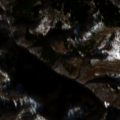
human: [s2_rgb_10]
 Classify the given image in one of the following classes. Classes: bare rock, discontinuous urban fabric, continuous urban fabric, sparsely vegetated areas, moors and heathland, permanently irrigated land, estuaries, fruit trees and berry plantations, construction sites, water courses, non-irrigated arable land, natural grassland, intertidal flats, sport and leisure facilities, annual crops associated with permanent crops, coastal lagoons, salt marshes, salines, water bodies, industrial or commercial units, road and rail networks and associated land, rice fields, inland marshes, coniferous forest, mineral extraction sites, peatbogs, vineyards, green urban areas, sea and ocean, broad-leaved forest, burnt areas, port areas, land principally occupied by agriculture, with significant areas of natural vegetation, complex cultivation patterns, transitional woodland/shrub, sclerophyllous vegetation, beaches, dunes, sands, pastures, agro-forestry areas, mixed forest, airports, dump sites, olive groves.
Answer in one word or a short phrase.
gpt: broad-leaved forest, coniferous forest, mixed forest, transitional woodland/shrub